Question: I am trying to make sure that the hours are all justified (meaning they begin and end at the same margin) as you can see from Monday-Thursday they align properly. Friday and Saturday the 11:00 is not aligned properly with the rest. No doubt because of the 03:00 and 01:00 taking different amount of space. But is there a way to make them all align perfectly?
'''
<LinearLayout xmlns:android="http://schemas.android.com/apk/res/android"
android:layout_width="match_parent"
android:layout_height="match_parent"
android:paddingTop="@dimen/margin_3times"
android:orientation="horizontal"
android:weightSum="1"
>
<com.example.views.TextView
android:id="@+id/openhour_day"
android:layout_width="0px"
android:layout_weight="0.9"
android:layout_height="wrap_content"
android:textColor="@color/gray_dark"
android:textSize="@dimen/middle_text_size"
android:text="Day"/>
<com.example.views.TextView
android:id="@+id/openhour_hour"
android:layout_width="wrap_content"
android:layout_height="wrap_content"
android:layout_weight="0.1"
android:singleLine="true"
android:textColor="@color/gray_dark"
android:textSize="@dimen/middle_text_size"
android:text="Hour"/>
</LinearLayout>
'''

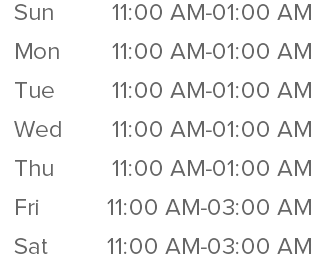
Answer: You could use a monospaced font. Monospaced font use fixed width sizes for each character. Android has Droids Sans Mono that you can use.
'''
<LinearLayout xmlns:android="http://schemas.android.com/apk/res/android"
android:layout_width="match_parent"
android:layout_height="match_parent"
android:paddingTop="@dimen/margin_3times"
android:orientation="horizontal"
android:weightSum="1"
>
<com.example.views.TextView
android:id="@+id/openhour_day"
android:layout_width="0px"
android:layout_weight="0.9"
android:layout_height="wrap_content"
android:textColor="@color/gray_dark"
android:textSize="@dimen/middle_text_size"
android:typeface="monospace"
android:text="Day"/>
<com.example.views.TextView
android:id="@+id/openhour_hour"
android:layout_width="wrap_content"
android:layout_height="wrap_content"
android:layout_weight="0.1"
android:singleLine="true"
android:textColor="@color/gray_dark"
android:textSize="@dimen/middle_text_size"
android:typeface="monospace"
android:text="Hour"/>
</LinearLayout>
'''